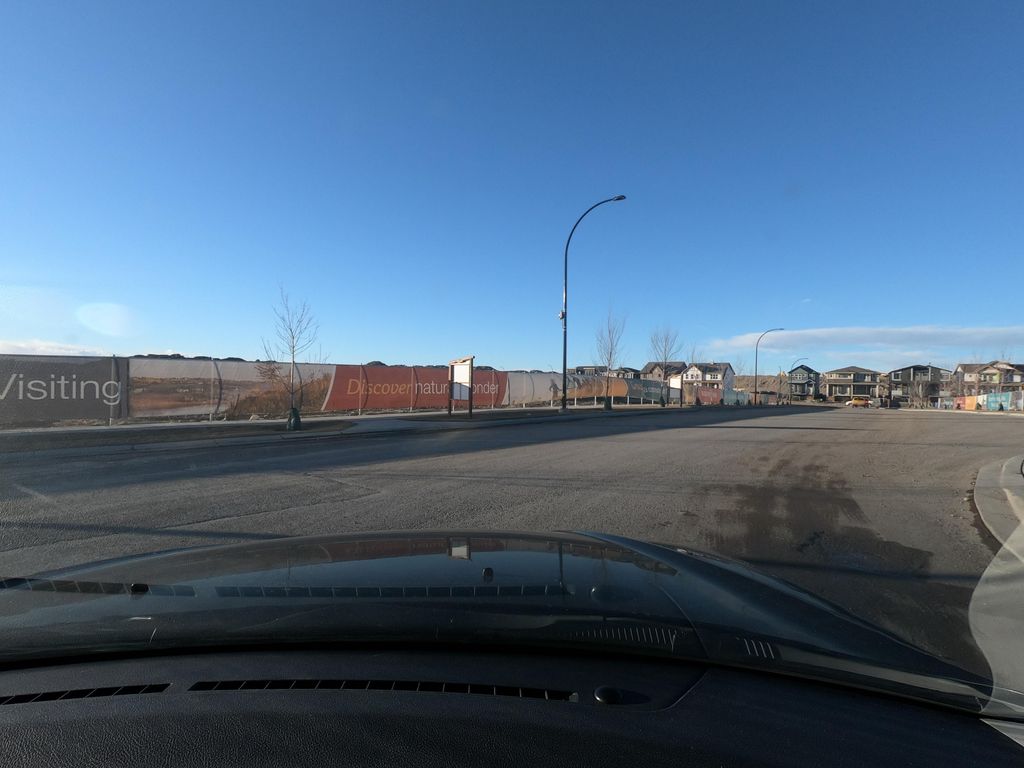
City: calgary